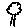
Label: tree